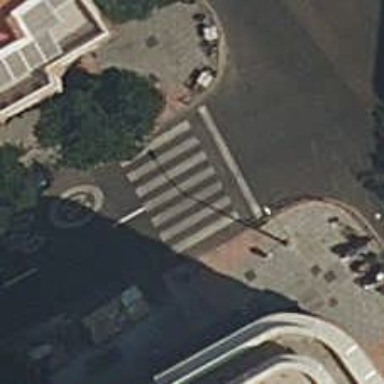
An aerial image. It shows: Crossing with traffic signals.